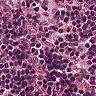
Metastatic tissue present: no